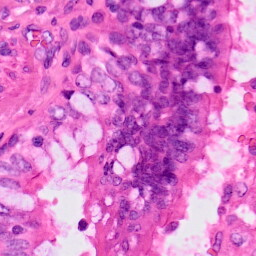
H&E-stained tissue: Lung